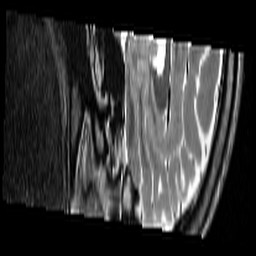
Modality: T2w
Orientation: sagittal
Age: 43
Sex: female
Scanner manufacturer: siemens
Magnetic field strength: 3 T
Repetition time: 7 s
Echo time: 0.085 s